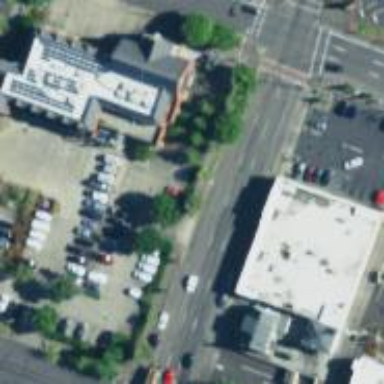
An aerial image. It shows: Parking space.